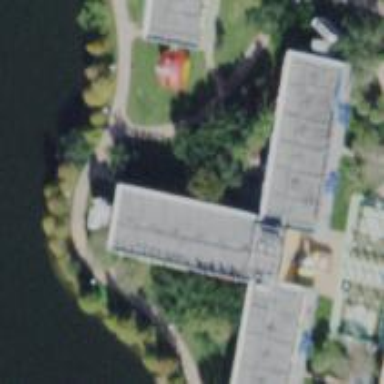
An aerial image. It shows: Hotel building.